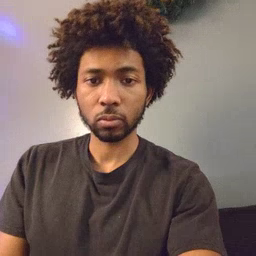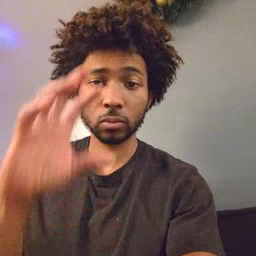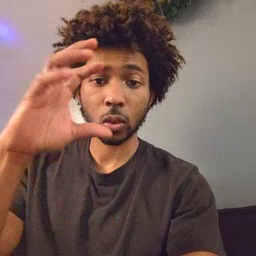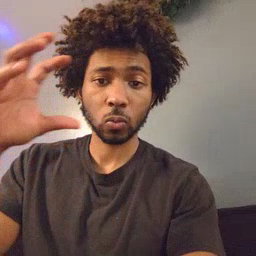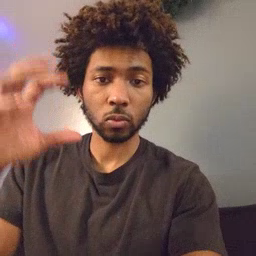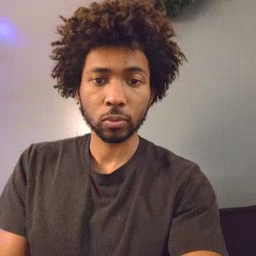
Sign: cloud